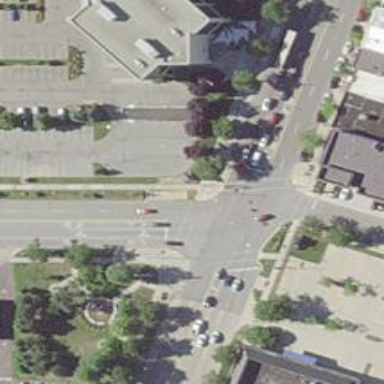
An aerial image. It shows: Secondary road with separate sidewalks.